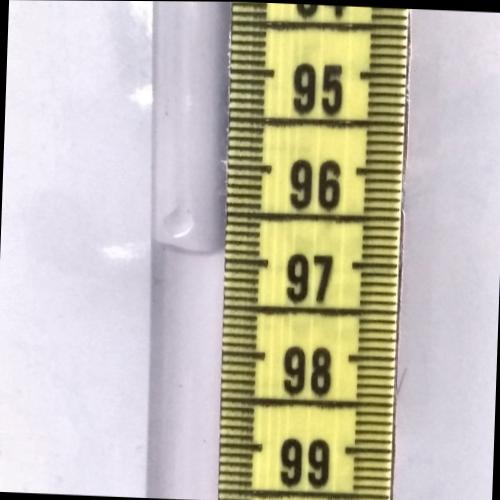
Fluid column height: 96.9 cm